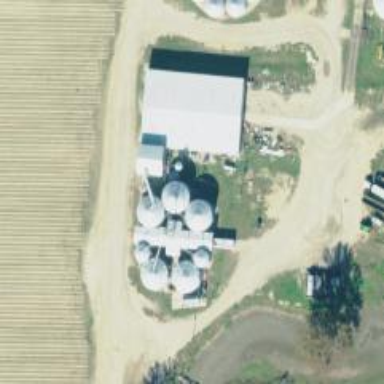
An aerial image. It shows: Silo.